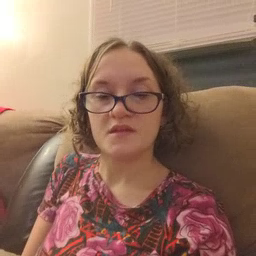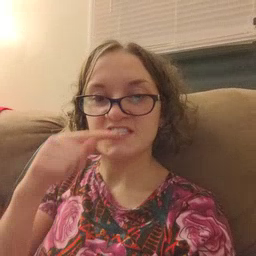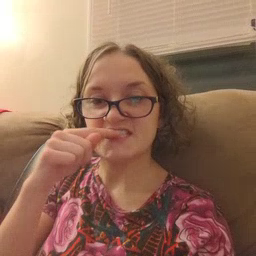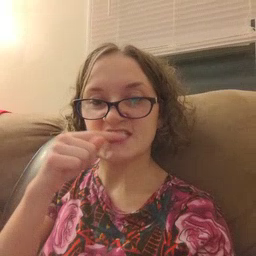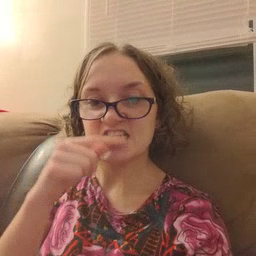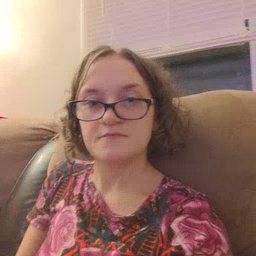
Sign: toothbrush